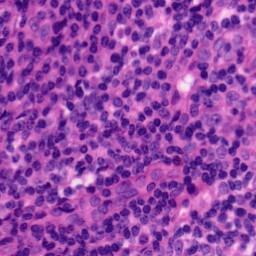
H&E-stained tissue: Tonsil